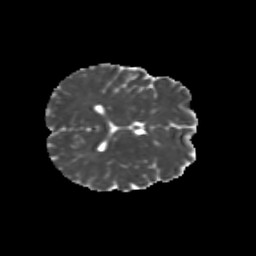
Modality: MD
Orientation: axial
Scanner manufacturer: siemens
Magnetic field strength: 3 T
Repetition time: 9.2 s
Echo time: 0.084 s